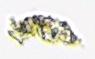
Label: Detritus